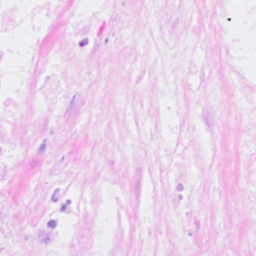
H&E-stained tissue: Breast